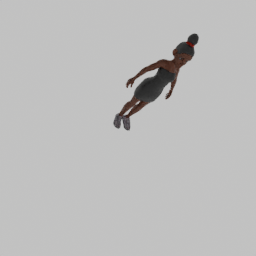
Label: people